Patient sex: M
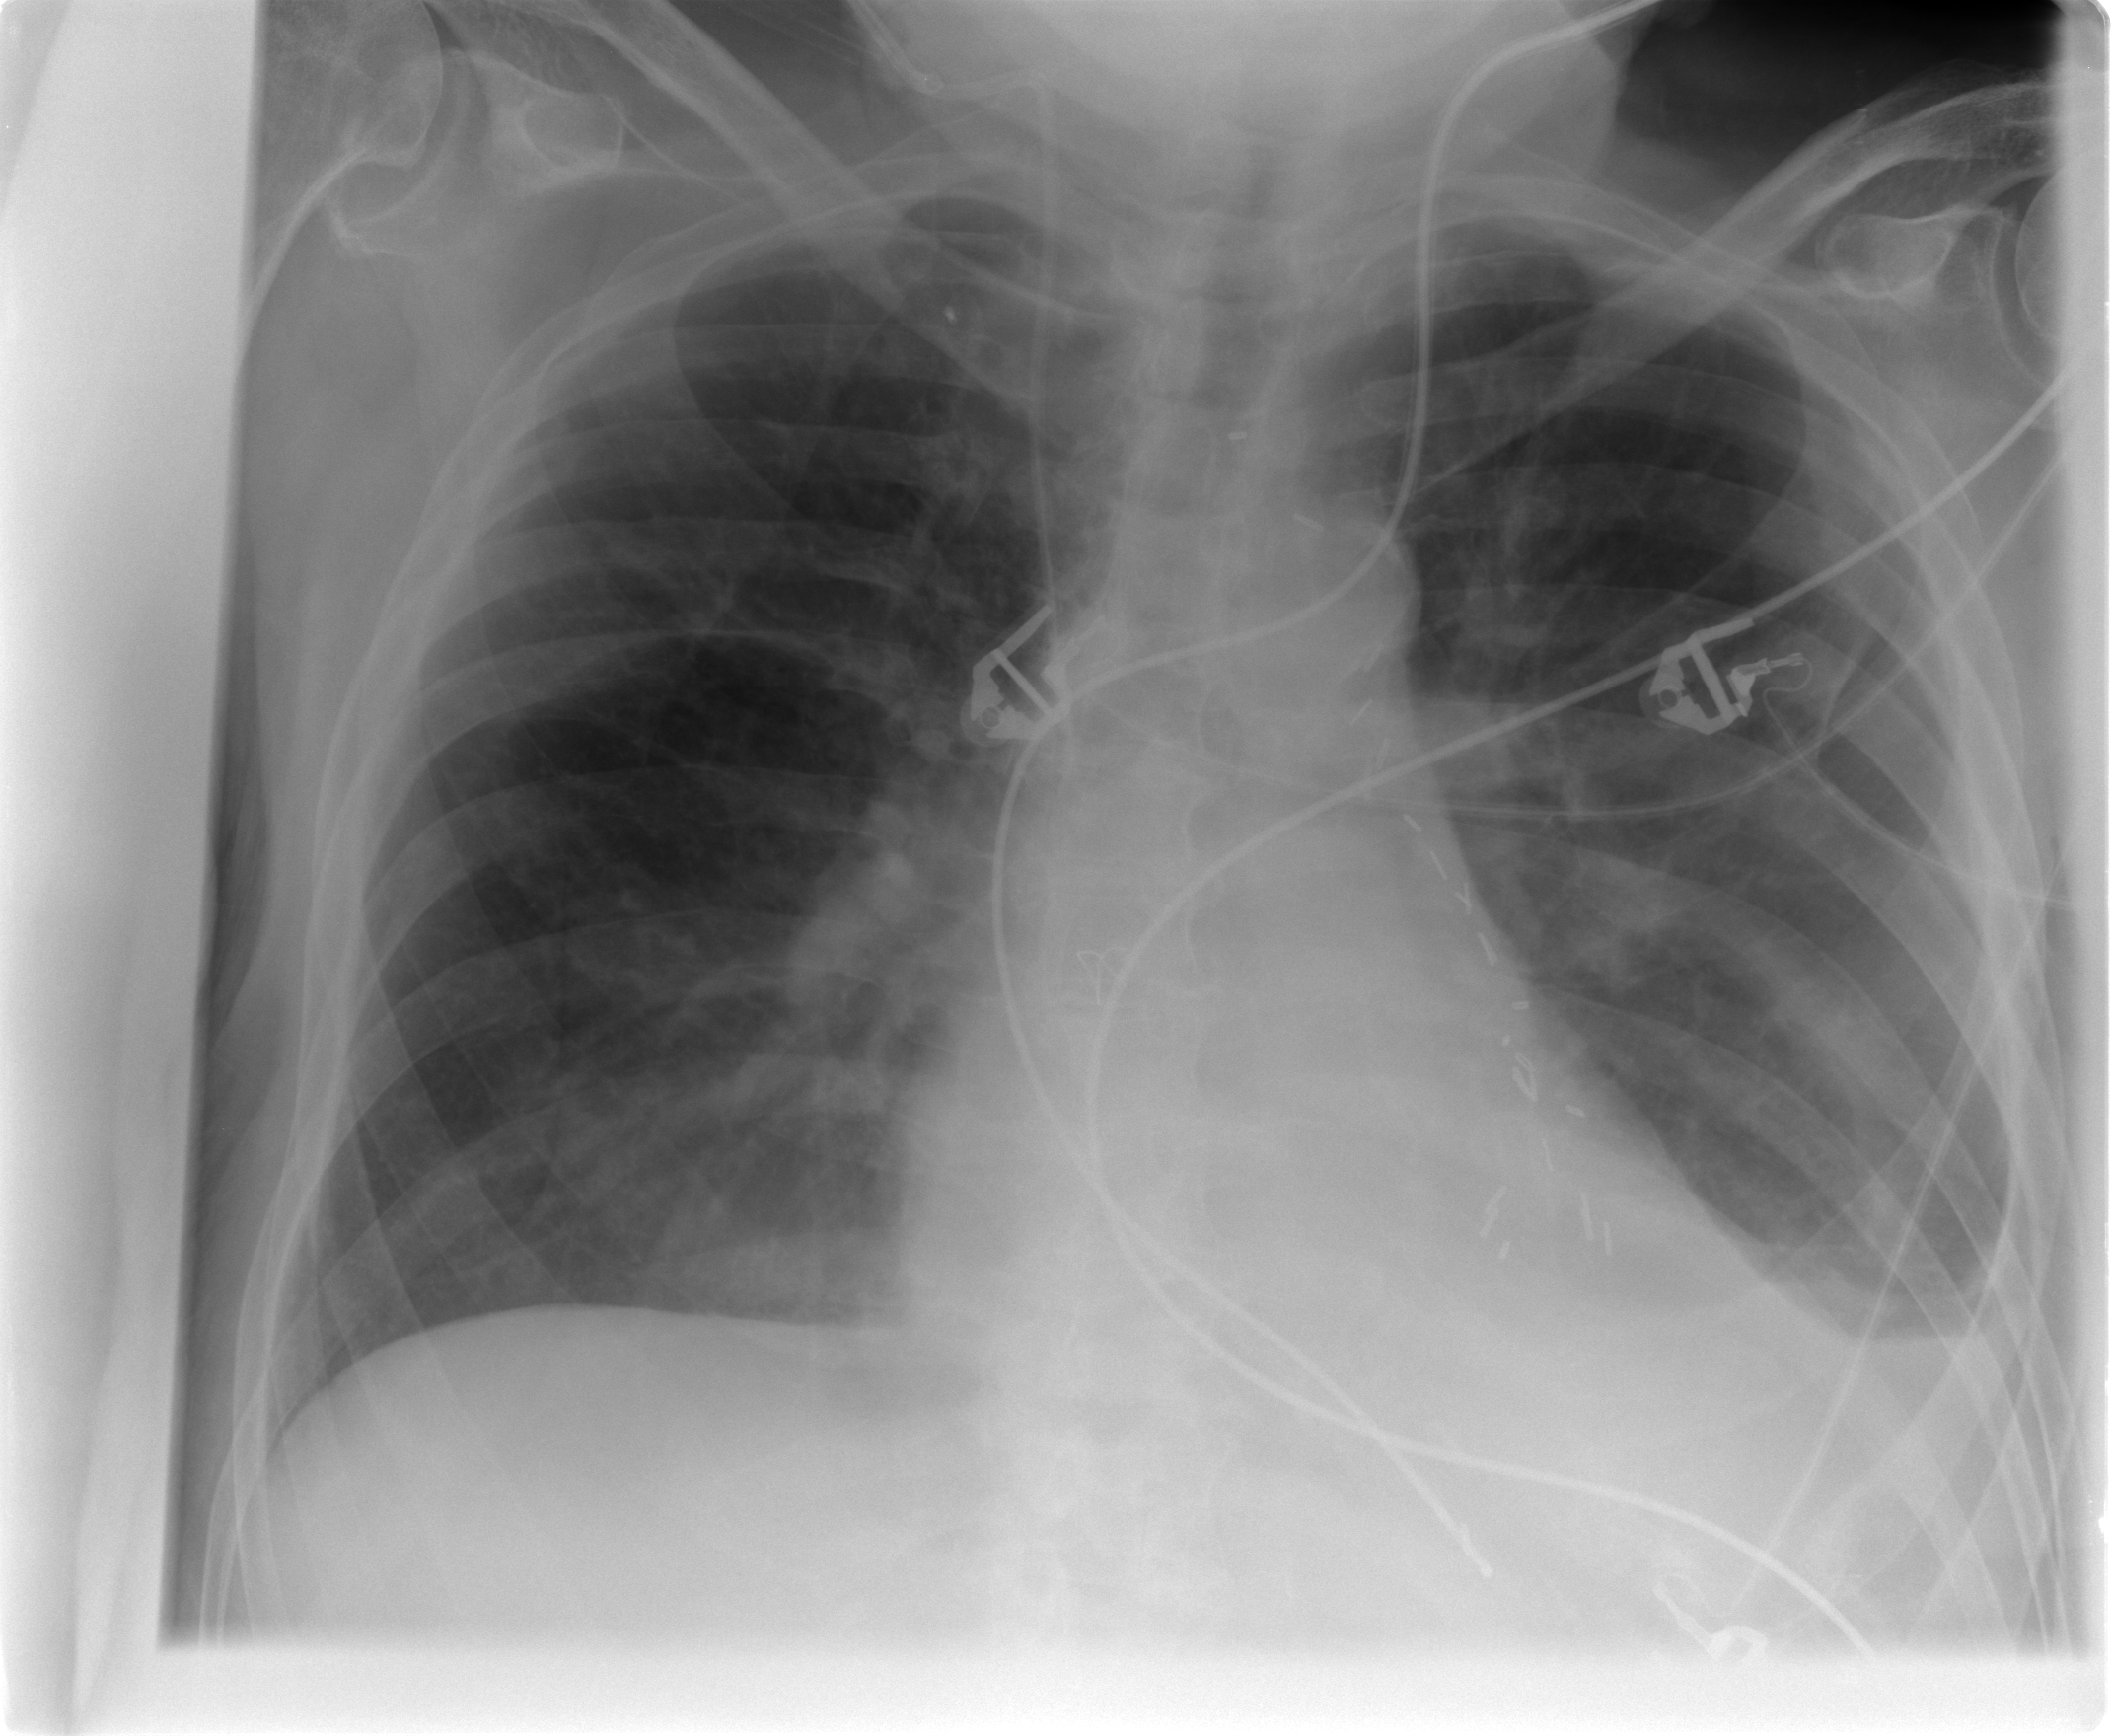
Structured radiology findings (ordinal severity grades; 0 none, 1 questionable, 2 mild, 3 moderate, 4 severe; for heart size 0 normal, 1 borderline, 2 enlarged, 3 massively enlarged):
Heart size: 0
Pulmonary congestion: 0
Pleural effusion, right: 0
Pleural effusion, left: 2
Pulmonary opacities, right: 0
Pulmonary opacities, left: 0
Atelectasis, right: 1
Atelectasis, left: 2